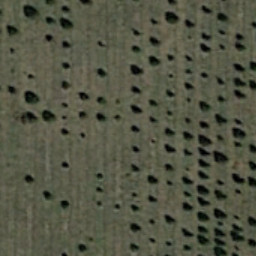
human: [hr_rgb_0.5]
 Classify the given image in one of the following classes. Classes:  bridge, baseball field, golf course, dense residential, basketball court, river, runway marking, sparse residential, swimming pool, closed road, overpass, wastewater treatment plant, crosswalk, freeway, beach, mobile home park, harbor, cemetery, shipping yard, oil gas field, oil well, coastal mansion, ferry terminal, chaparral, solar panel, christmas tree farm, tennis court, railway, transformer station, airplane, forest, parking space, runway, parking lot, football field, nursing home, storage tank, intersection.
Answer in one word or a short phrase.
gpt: christmas tree farm